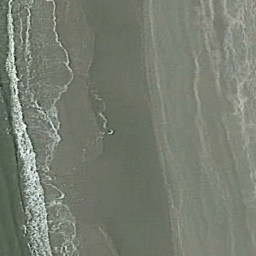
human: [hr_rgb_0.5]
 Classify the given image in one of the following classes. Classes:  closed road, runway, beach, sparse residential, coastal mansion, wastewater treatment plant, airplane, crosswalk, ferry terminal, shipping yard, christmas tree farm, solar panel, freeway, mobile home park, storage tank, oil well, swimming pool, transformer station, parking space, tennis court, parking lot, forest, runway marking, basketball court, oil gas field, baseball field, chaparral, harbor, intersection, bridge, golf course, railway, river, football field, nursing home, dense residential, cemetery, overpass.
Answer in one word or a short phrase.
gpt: beach